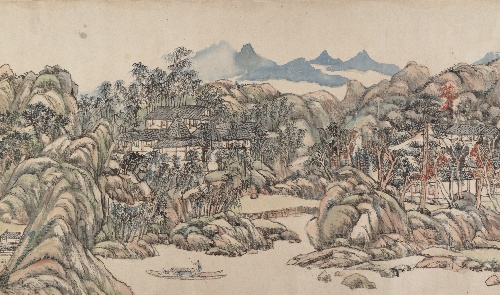
Title: 清    王原祁    輞川圖    卷|Wangchuan Villa
Artist: Wang Yuanqi
Artist bio: Chinese, 1642–1715
Date: dated 1711
Object type: Handscroll
Classification: Paintings
Medium: Handscroll; ink and color on paper
Culture: China
Period: Qing dynasty (1644–1911)
Dimensions: Image: 14 in. x 17 ft. 10 3/4 in. (35.6 x 545.5 cm)
Overall with mounting: 14 3/8 in. x 34 ft. 7 1/2 in. (36.5 x 1055.4 cm)
Department: Asian Art
Credit line: Ex coll.: C. C. Wang Family, Purchase, Douglas Dillon Gift, 1977
Accession year: 1977
Repository: Metropolitan Museum of Art, New York, NY
Tags: Landscapes|Mountains|Boats